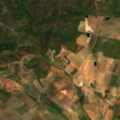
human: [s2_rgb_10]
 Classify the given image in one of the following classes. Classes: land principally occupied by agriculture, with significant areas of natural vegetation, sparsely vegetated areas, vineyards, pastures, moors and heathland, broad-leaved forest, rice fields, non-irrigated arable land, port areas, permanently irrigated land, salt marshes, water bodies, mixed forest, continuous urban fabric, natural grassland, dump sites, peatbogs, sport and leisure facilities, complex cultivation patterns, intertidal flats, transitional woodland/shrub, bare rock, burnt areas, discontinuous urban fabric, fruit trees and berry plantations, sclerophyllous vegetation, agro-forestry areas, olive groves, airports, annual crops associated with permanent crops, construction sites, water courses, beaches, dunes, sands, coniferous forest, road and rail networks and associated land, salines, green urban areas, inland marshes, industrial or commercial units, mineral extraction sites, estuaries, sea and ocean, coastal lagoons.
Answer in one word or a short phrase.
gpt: continuous urban fabric